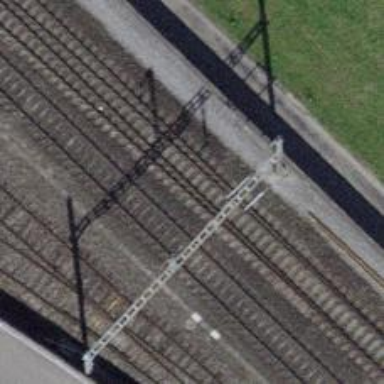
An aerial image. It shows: Siding railway track with electrified contact line.